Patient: sex M, age 76
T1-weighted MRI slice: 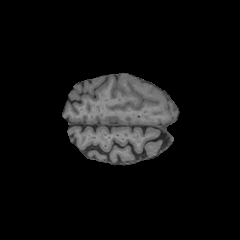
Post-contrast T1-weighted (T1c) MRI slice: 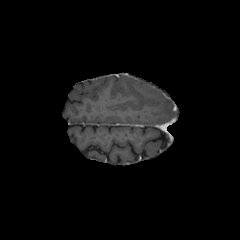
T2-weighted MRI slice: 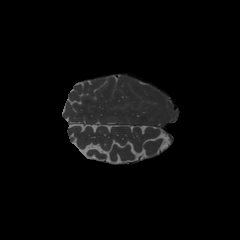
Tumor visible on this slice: no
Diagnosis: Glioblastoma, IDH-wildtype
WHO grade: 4